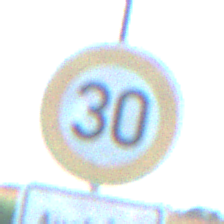
Verkehrszeichen: Geschwindigkeit30
Zusatzzeichen unten: HinweiseAufGefahrenDurchVerbaleAngabe5
Umgebung: Outdoor, RoadRail
Tageszeit: MorningAfternoon
Wetter: Clear
Licht: Natural
Jahreszeit: NotSpecified
Kontrast: HighContrast